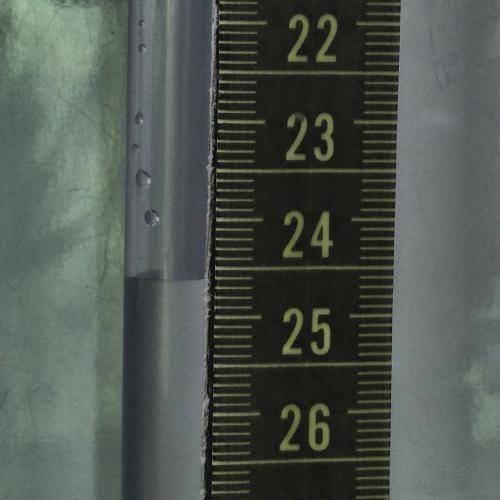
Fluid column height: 24.6 cm